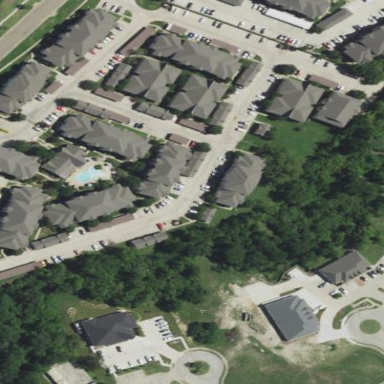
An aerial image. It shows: Residential area with apartments.